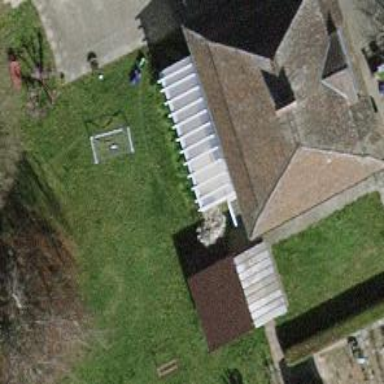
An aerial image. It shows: Simple house.